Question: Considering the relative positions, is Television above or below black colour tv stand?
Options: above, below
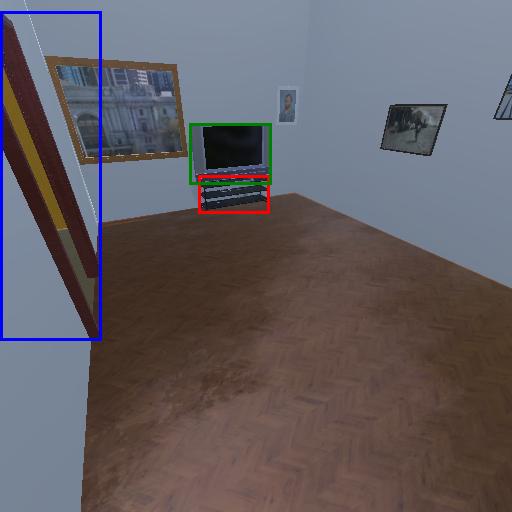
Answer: above